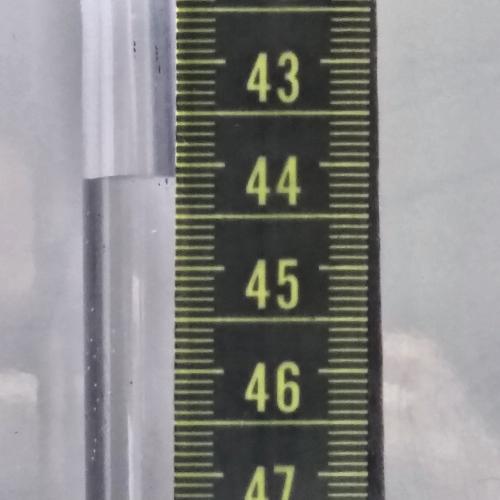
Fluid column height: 44.1 cm